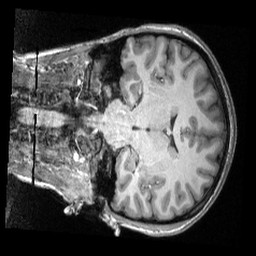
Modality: T1w
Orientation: coronal
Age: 21
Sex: female
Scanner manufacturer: siemens
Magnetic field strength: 3 T
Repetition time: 2.3 s
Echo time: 0.00308 s